Here is the envelope spectrum of one vibration snapshot from a rolling-element bearing, with each characteristic fault-frequency family marked on the frequency axis. Diagnose the bearing from this image, choosing from: normal, inner_race, outer_race, ball.
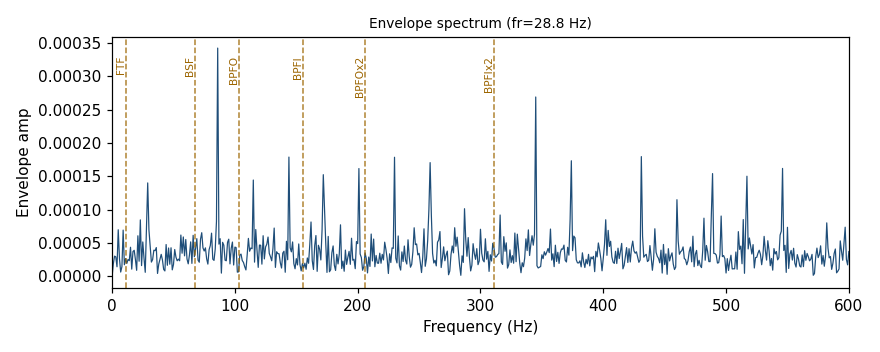
Answer: normal